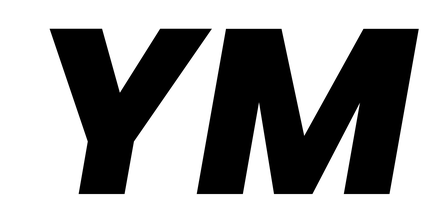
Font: Poppins-ExtraBoldItalic